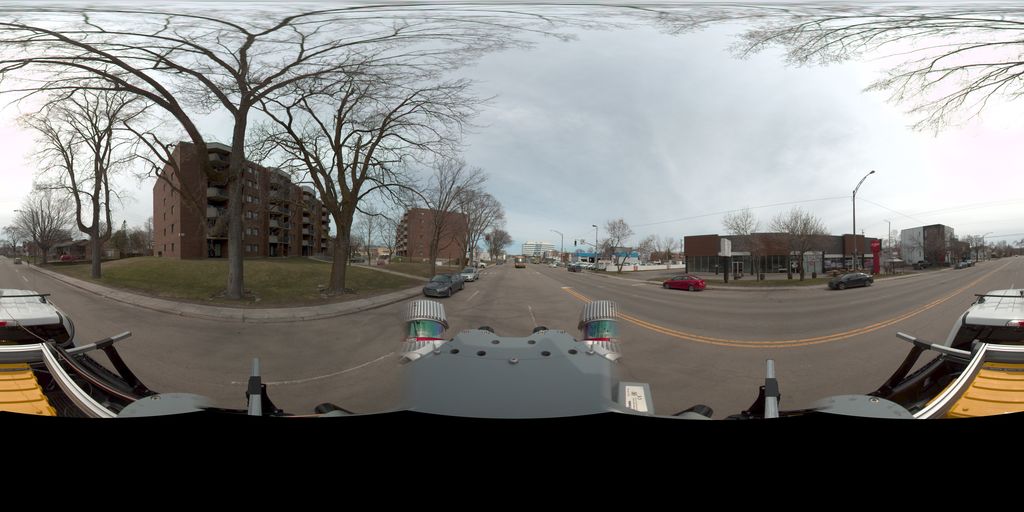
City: quebec_city